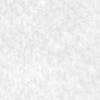
Label: no_change